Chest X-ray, PA view. Patient: 59 years old, sex M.
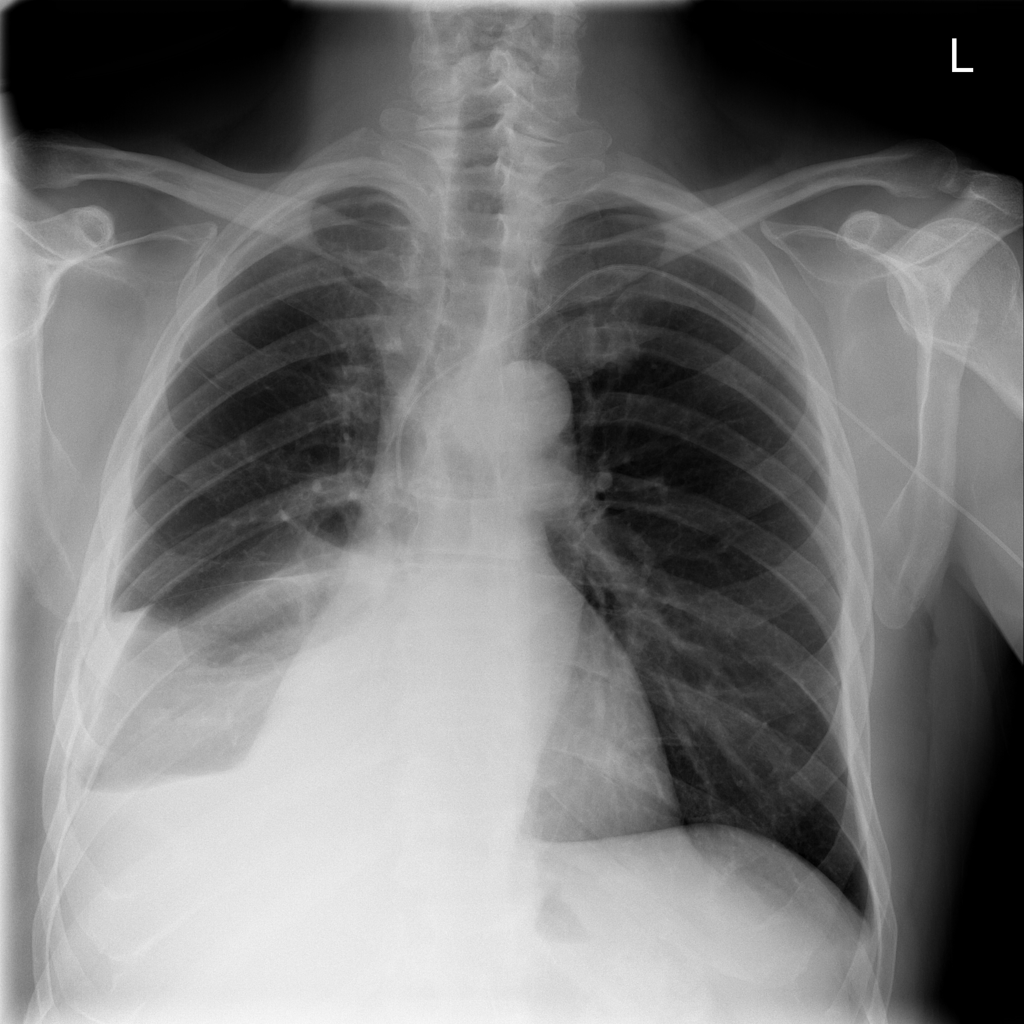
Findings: Effusion